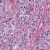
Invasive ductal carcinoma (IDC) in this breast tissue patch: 1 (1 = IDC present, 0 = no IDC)